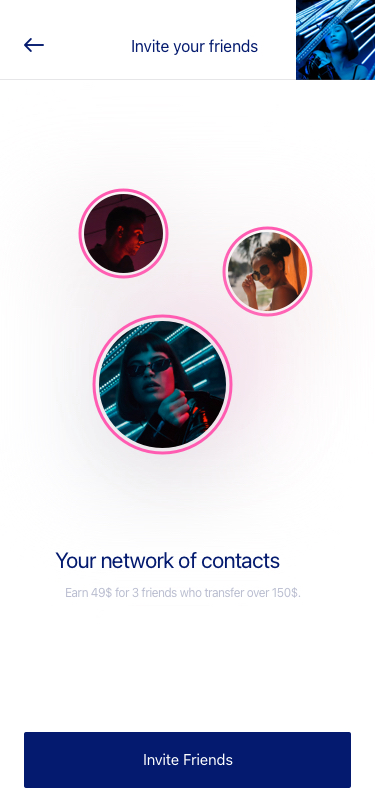
Text in this UI design:
Invite your friends
Earn 49$ for 3 friends who transfer over 150$.
Your network of contacts